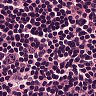
Metastatic tissue present: no